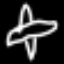
Label: airplane